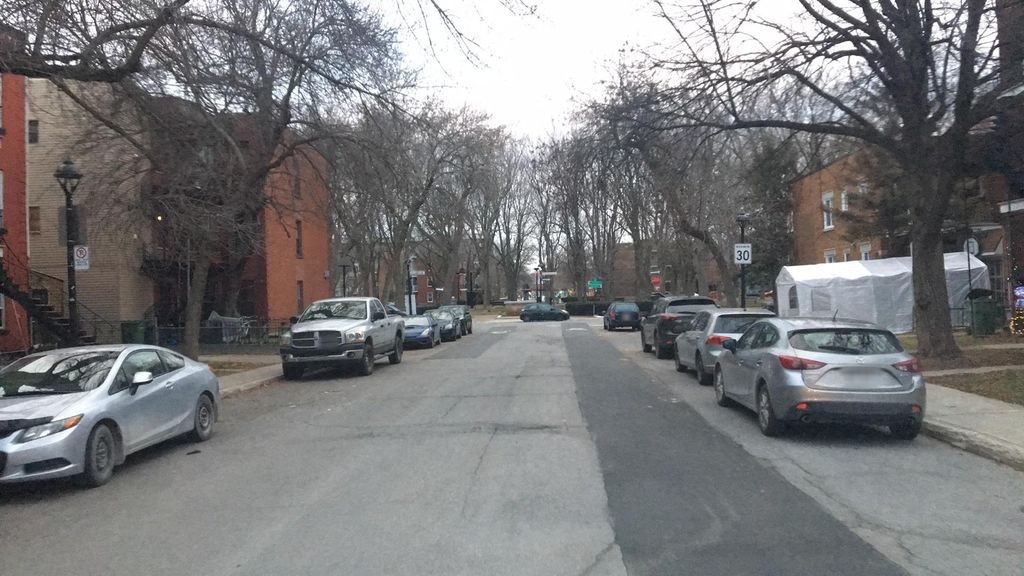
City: montreal